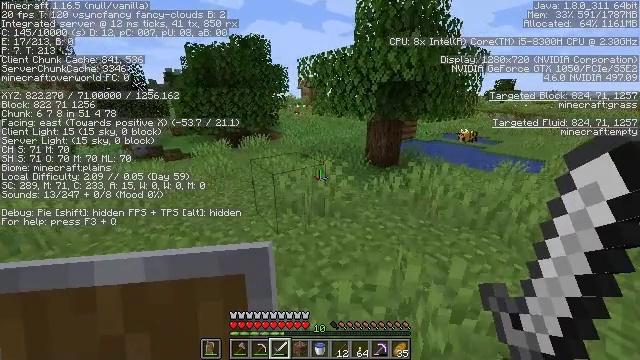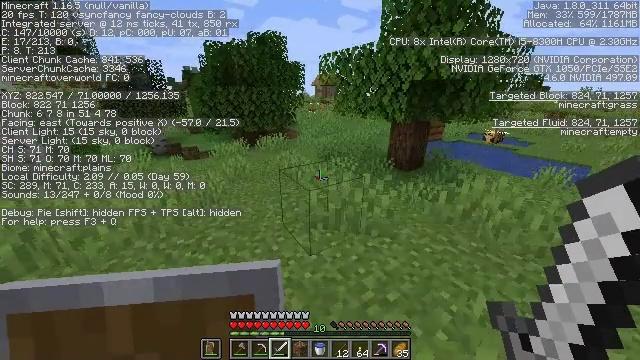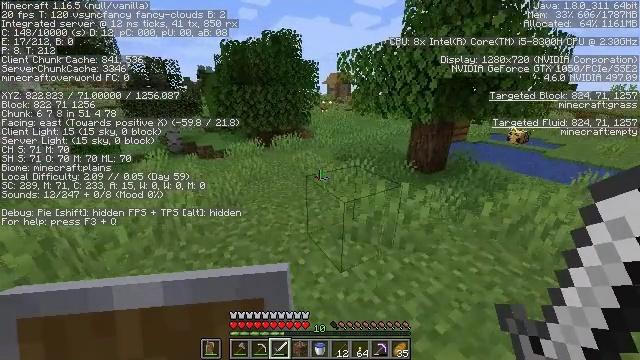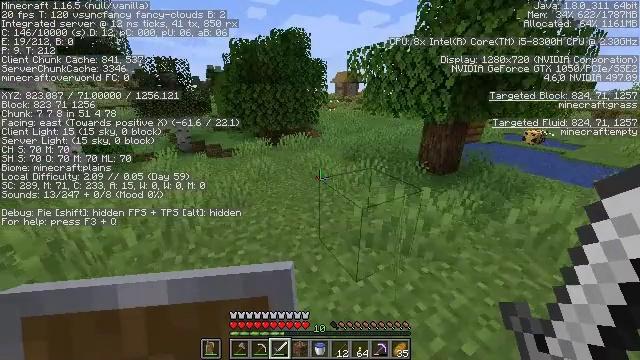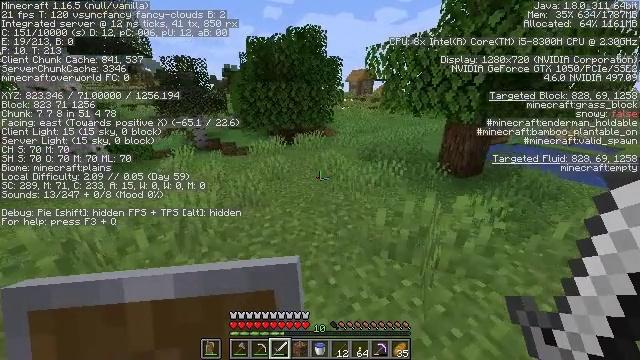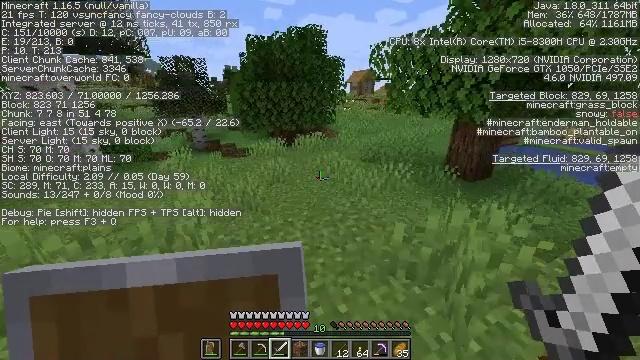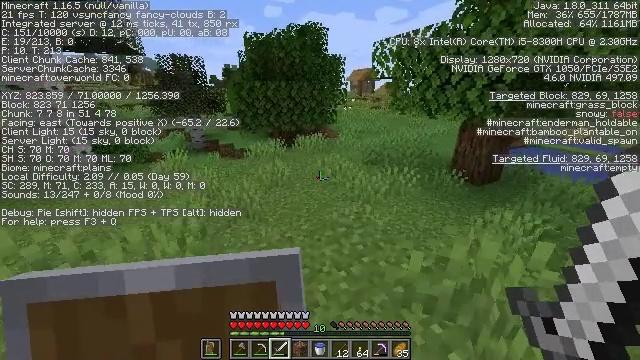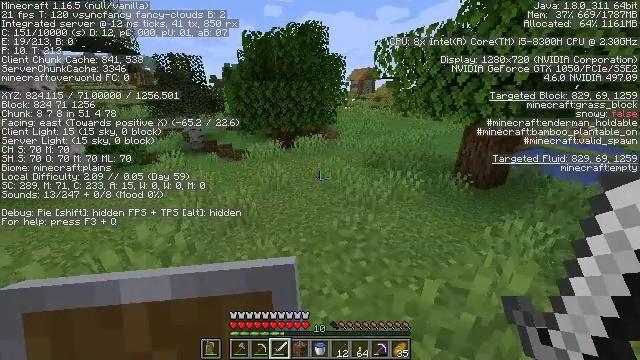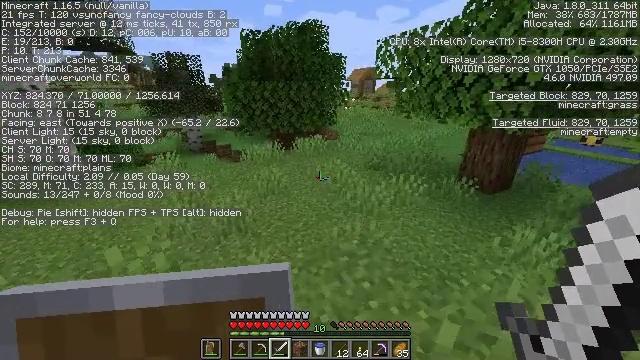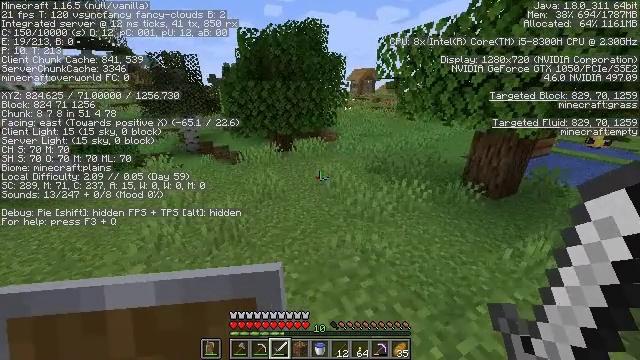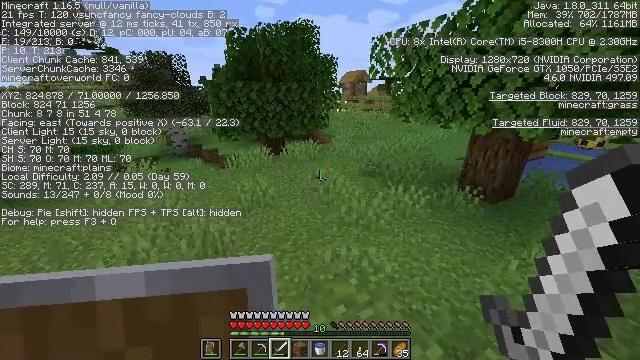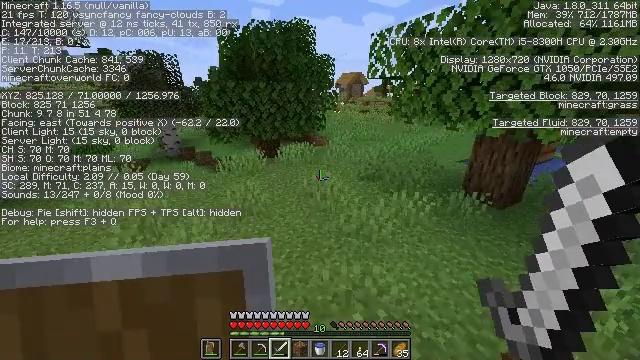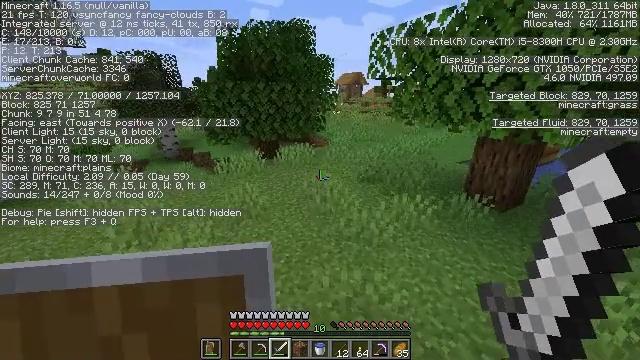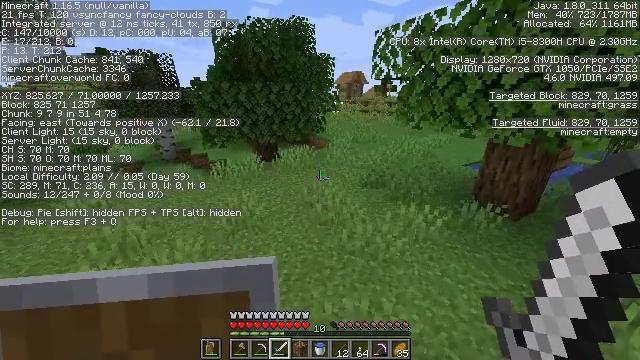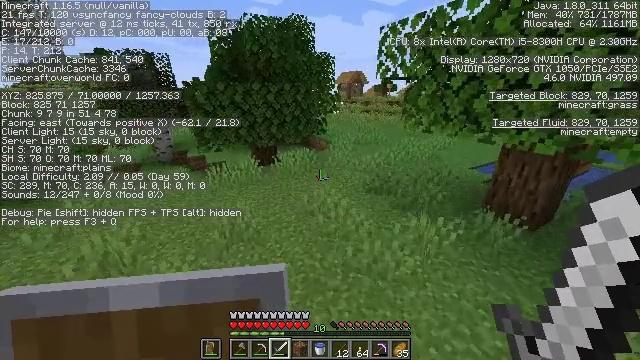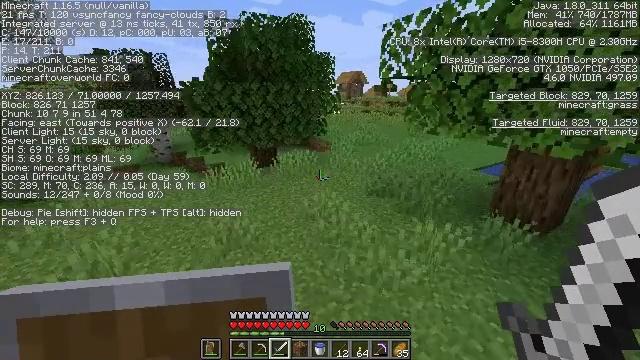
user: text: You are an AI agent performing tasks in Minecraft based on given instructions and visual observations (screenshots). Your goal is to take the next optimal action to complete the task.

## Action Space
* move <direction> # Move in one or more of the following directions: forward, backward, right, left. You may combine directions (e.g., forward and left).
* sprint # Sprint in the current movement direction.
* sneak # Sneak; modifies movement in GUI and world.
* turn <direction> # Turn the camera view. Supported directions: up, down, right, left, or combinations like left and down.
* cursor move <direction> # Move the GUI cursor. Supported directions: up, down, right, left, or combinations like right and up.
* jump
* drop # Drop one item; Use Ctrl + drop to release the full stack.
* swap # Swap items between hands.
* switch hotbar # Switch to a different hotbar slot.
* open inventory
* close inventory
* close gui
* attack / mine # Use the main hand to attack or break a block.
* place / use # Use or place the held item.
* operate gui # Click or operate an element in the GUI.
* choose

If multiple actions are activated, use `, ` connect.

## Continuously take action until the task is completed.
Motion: motion action
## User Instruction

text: Mine the yellow bed to pick it up.
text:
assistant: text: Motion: move forward and move left, sprint, turn left
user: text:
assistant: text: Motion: move forward and move left, sprint, turn left
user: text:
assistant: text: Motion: move forward, sprint, turn left
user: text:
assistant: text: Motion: move forward, turn left
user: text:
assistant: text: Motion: move forward, sprint
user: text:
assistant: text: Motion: move forward, sprint
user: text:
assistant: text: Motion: move forward, sprint
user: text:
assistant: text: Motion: move forward, sprint
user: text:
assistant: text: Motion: move forward, sprint
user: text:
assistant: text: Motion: move forward, sprint, turn right
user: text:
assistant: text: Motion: move forward, sprint
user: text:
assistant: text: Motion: move forward, sprint
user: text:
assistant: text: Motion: move forward, sprint
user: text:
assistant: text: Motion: move forward, sprint
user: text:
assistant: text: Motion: move forward, sprint
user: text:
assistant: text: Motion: move forward, sprint
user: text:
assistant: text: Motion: move forward, sprint
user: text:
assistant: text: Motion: move forward, sprint
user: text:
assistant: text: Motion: move forward, sprint
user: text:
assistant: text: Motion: move forward, sprint, turn right
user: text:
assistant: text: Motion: move forward, sprint, turn right and up
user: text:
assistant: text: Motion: move forward, sprint, turn right
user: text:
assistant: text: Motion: move forward, sprint, turn right
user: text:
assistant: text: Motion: move forward, sprint
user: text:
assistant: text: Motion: move forward, sprint
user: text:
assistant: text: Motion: move forward, sprint
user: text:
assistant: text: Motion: move forward, sprint
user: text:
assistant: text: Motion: move forward, sprint
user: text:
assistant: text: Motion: move forward, sprint
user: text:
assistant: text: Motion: move forward, sprint